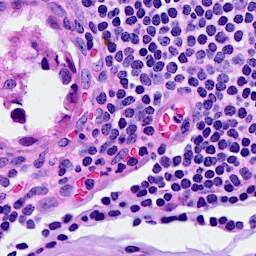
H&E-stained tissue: Breast